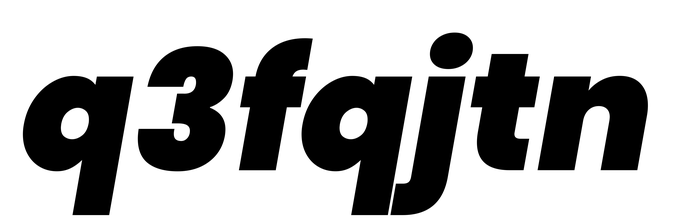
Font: Poppins-BlackItalic